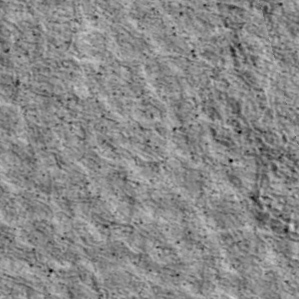
Label: non_frost